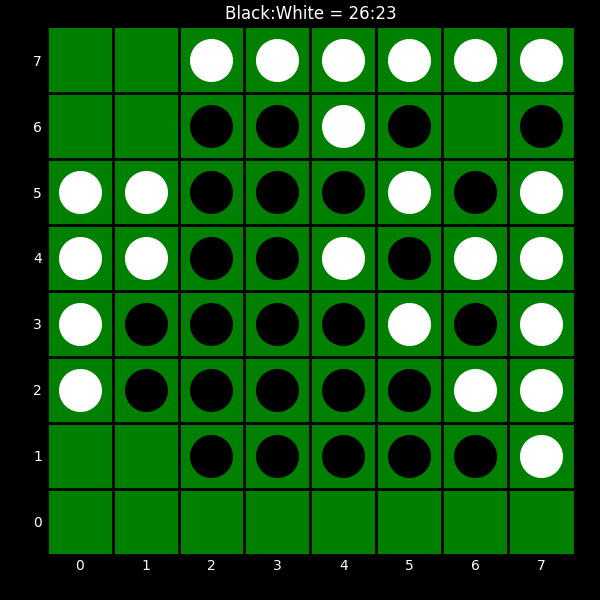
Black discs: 26
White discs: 23